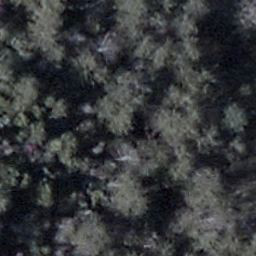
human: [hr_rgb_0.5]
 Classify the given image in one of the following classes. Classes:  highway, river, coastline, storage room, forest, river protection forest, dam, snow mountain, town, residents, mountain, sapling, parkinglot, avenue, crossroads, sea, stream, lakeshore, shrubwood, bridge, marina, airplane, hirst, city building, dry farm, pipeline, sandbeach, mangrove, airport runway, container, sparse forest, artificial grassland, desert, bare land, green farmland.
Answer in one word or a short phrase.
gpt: shrubwood